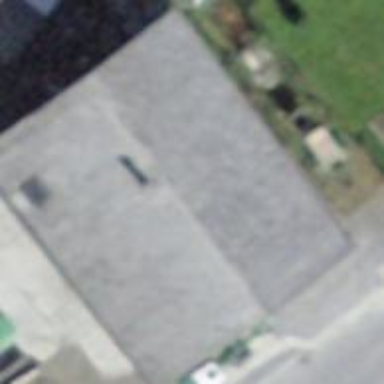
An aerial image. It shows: Warehouse.